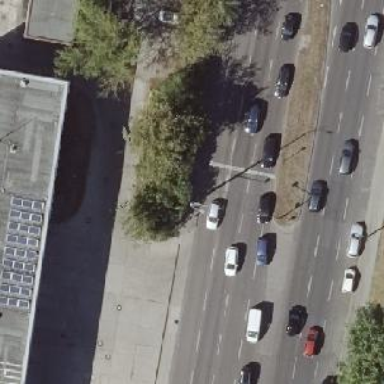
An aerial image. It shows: Road with traffic signals.